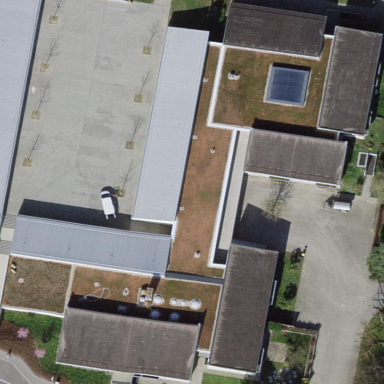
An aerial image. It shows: School building.